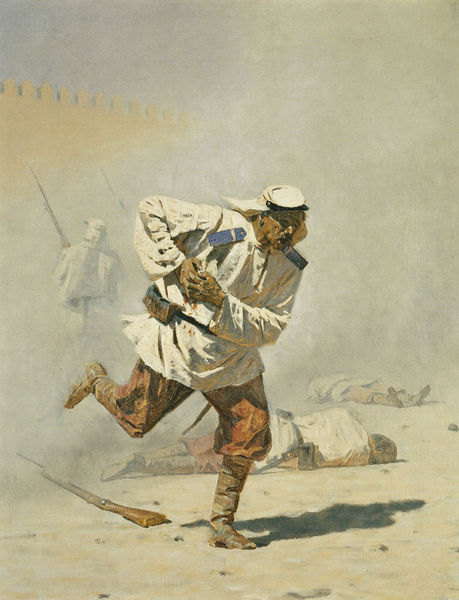
Titel: Der tödlich Verwundete
Künstler: Wassill Wereschtschagin
Institution: Moskau, Staatliche Tretjakow Galerie
Schlagwörter: angriff, blau, gemälde, kampf, mann, schatten, weiß, wunde, sand, braun, hell, hut, kleider, licht, männer, gürtel, hose, mütze, halten, tod, tot, toter, rauch, sonne, kopfbedeckung, laufen, afrika, hitze, wüste, mauer, dunst, nebel, tag, angst, brand, krieg, schlacht, soldaten, zinnen, momentaufnahme, flucht, blut, burg, festung, liegende, uniform, leichen, soldat, tote, verletzt, waffe, fliehen, lauf, panik, rennen, staub, flüchten, stiefel, kämpfen, sterben, gewehr, schmerz, dramatisch, eroberung, general, flinte, gewehre, fort, verwundet, verwundeter, grell, getroffen, zinne, laufend, schuss, sandsturm, verteidigung, maurisch, verletzter, schützen, nordafrika, festungsmauer, muskete, belagerung, rennt, gewähr, algerien, rennend, fliehend, vereltzung, nordafrika7, sandwolke, erschossene